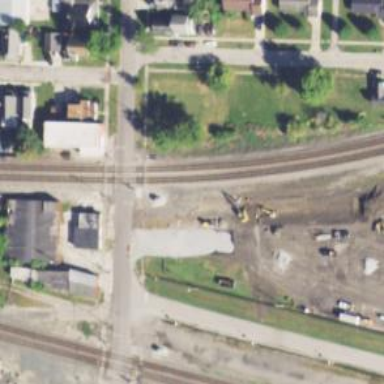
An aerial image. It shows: Railway crossing.